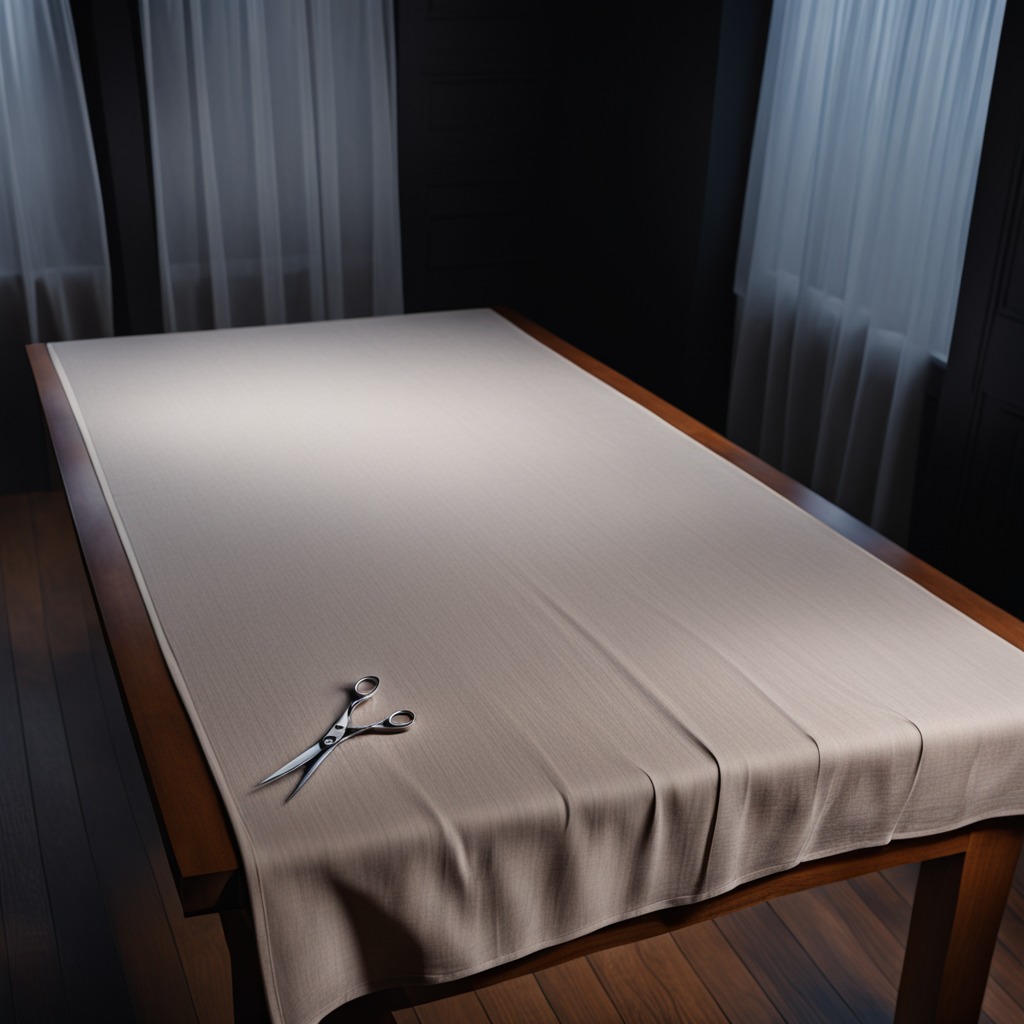
A scissor lies on the wooden table.